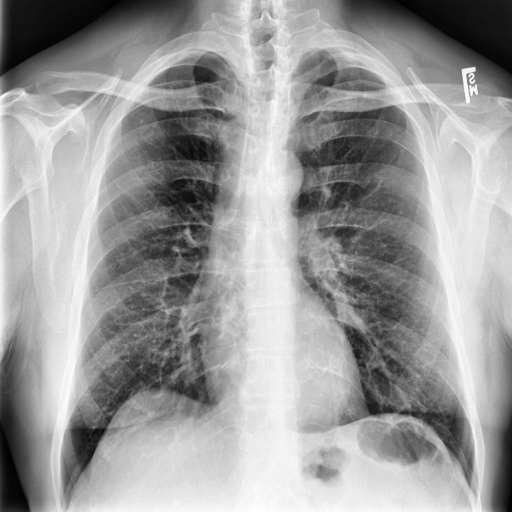
Finding: NORMAL